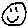
Label: smiley face